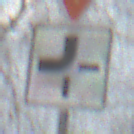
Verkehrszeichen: VerlaufVorfahrtsstrasse2
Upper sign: VorfahrtGewaehren
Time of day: MorningAfternoon
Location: Outdoor (Nature)
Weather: PartlyCloudy
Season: Autumn
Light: Natural